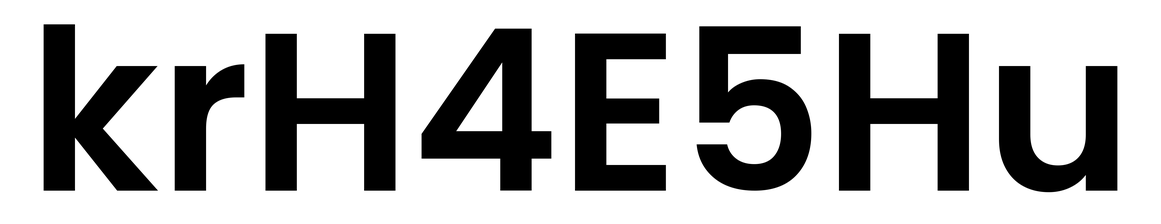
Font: Poppins-SemiBold